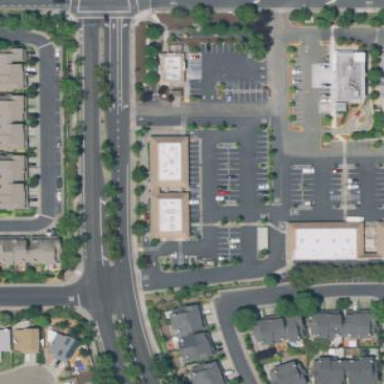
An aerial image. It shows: Retail area.